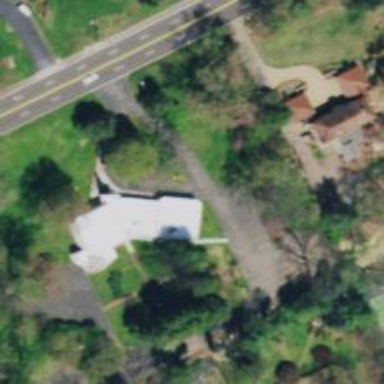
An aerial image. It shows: Driveway.